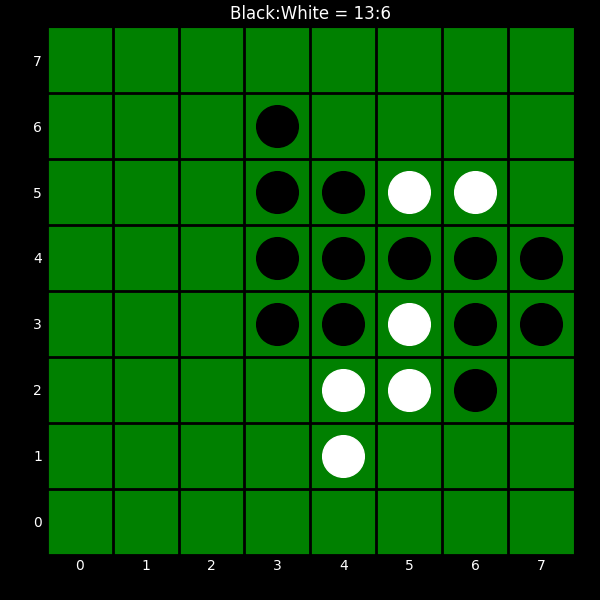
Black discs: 13
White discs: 6